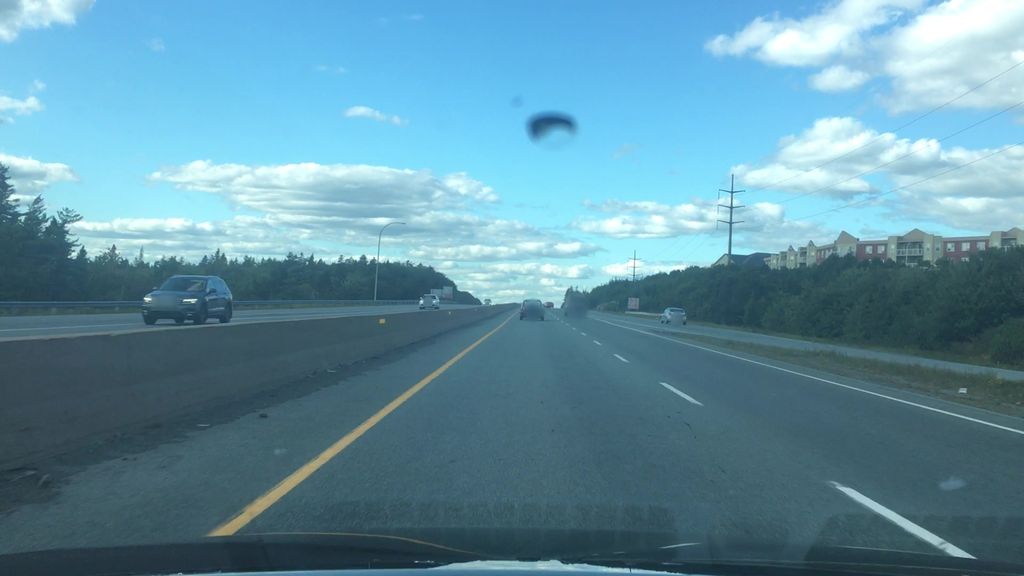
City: halifax